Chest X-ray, PA view. Patient: 62 years old, sex M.
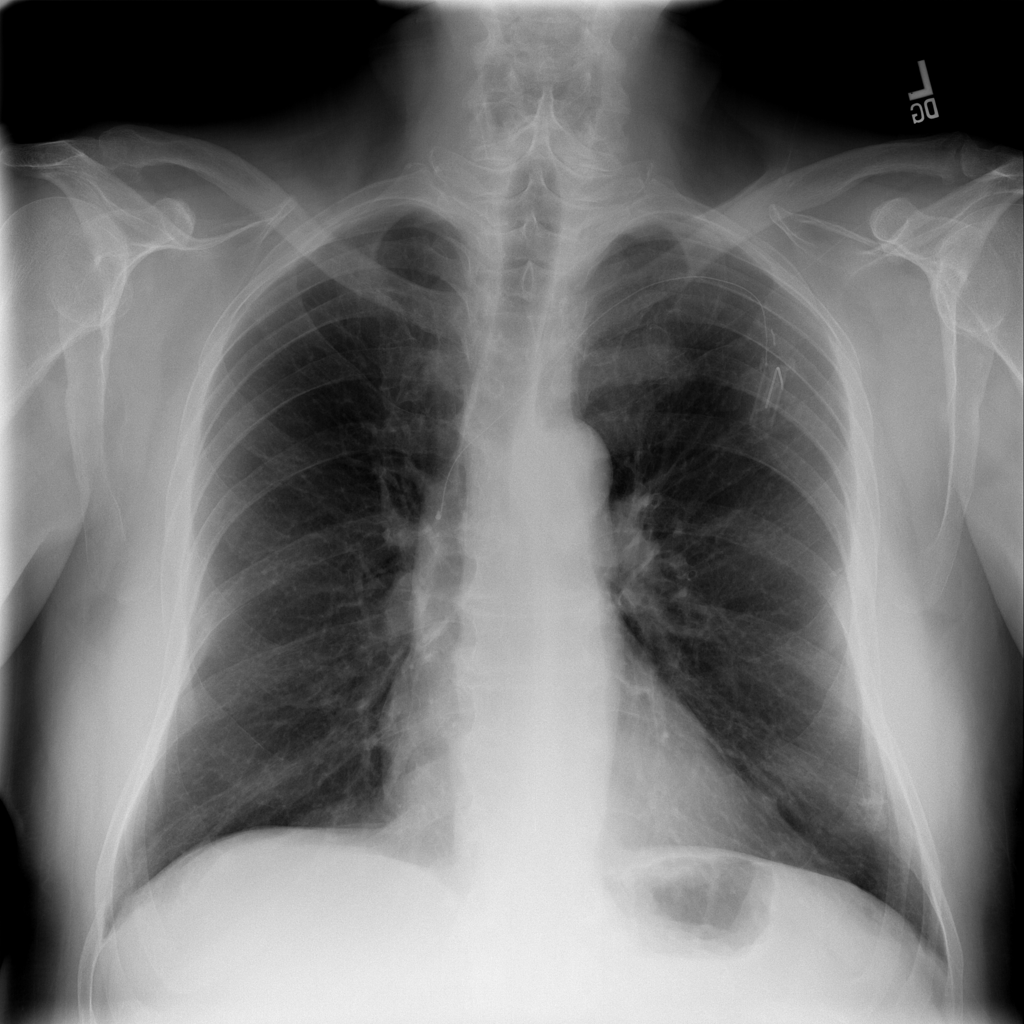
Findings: No Finding